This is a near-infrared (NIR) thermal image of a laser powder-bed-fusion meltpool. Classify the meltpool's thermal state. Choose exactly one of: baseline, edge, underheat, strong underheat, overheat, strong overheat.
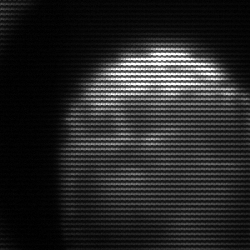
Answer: edge